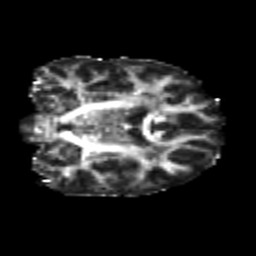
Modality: FA
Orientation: coronal
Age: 22
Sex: male
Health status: healthy
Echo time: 0.074 s